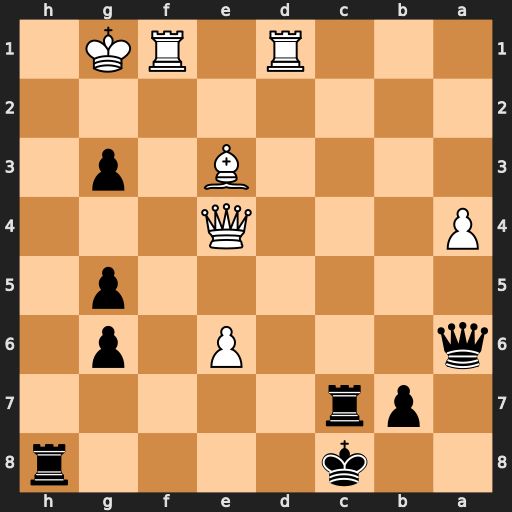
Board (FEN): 2k4r/1pr5/q3P1p1/6p1/P3Q3/4B1p1/8/3R1RK1
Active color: b
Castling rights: -
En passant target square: -
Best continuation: Qe2 Rd2 Rh1+ Qxh1 Qxe3+ Kg2 Qxd2+